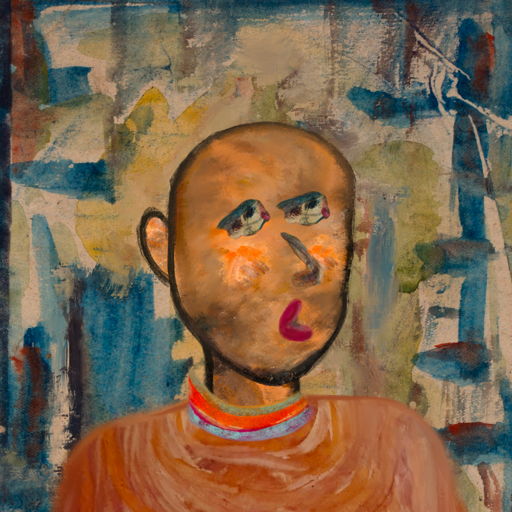
Background: Orphan, Head And Neck Side: Gypsy_Queen, Face Side: Pipe, Bust: Pious_Lady, Hair Side: Blank, Head Accessory: Blank, Second Necklace: Blank, Necklace: Sisters, Baby: Blank